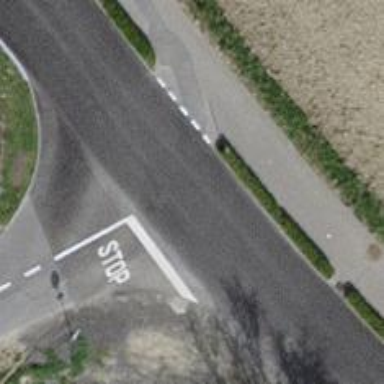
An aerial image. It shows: Asphalt cycleway.